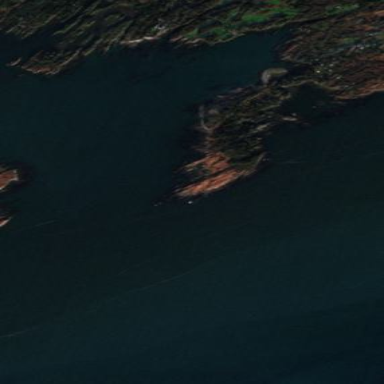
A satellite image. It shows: Island with natural coastline.